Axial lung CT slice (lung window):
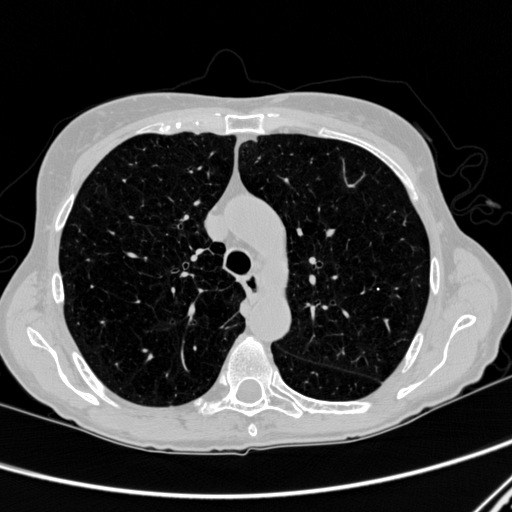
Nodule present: no